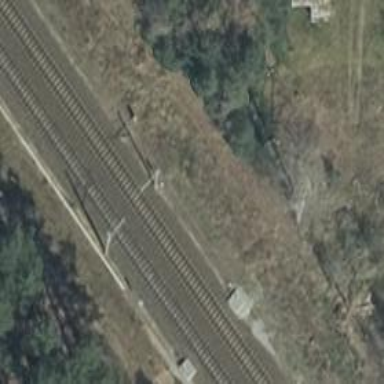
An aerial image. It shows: Railway signal.